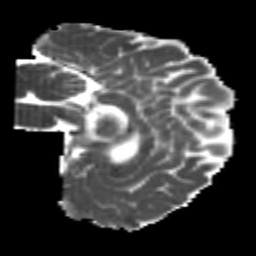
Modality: MD
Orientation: sagittal
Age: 22
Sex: male
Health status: healthy
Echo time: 0.074 s